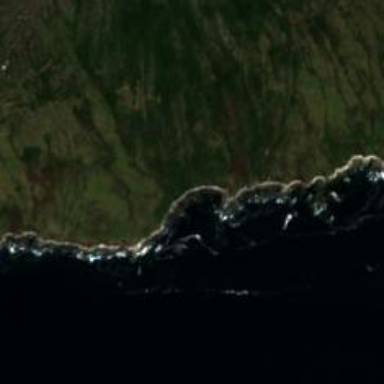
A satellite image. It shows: Breathtaking coastline.